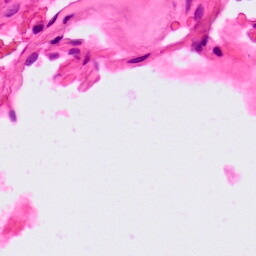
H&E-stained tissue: Lung